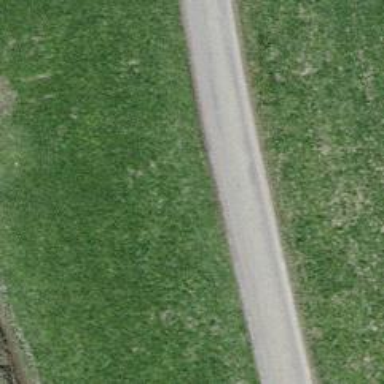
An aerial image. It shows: Unclassified road.